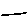
Label: line